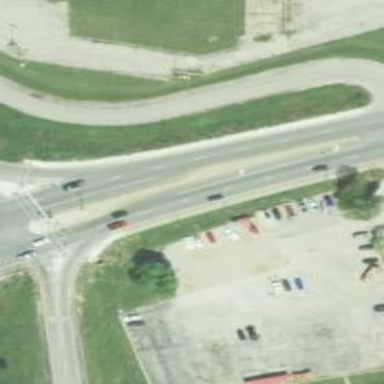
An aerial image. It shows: Asphalt road classified as trunk highway.